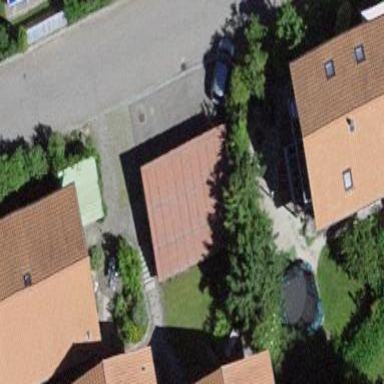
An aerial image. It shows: View of roof of building.